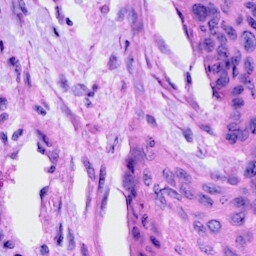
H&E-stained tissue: Cervix